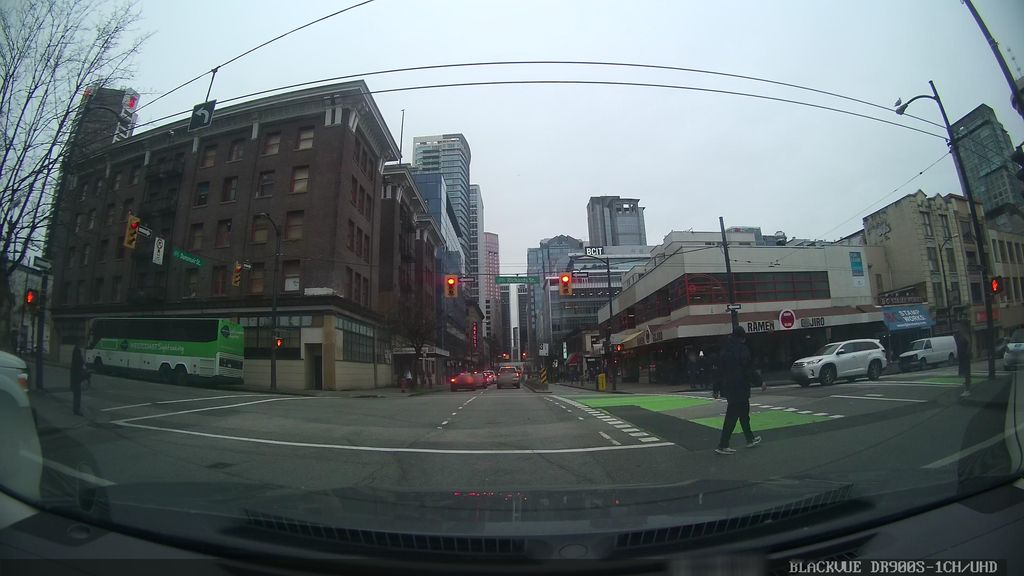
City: vancouver